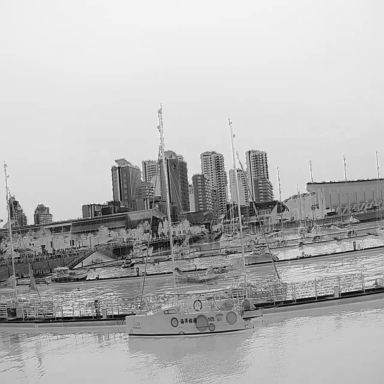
There are seven sailboats in the infrared image.